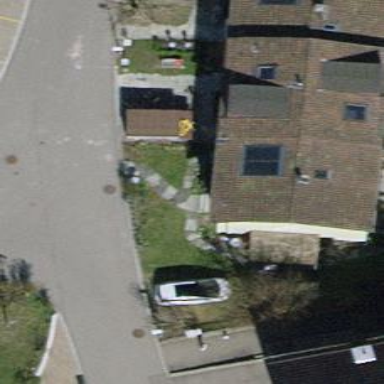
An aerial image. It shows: Terrace building with tile roof.